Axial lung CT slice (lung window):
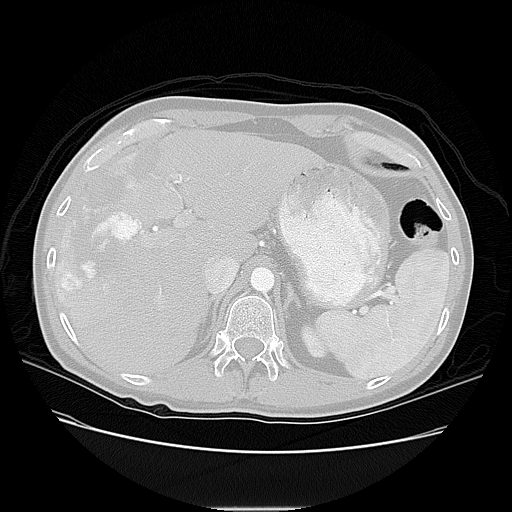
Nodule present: no